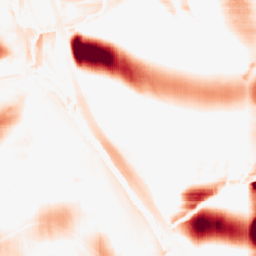
Category: morphological
Decomposition family: rolling_ball
Decomposition parameters: radius: 25
Upsampling method: nearest
Upsampling parameters: scale: 2
Upsampling scale: 2